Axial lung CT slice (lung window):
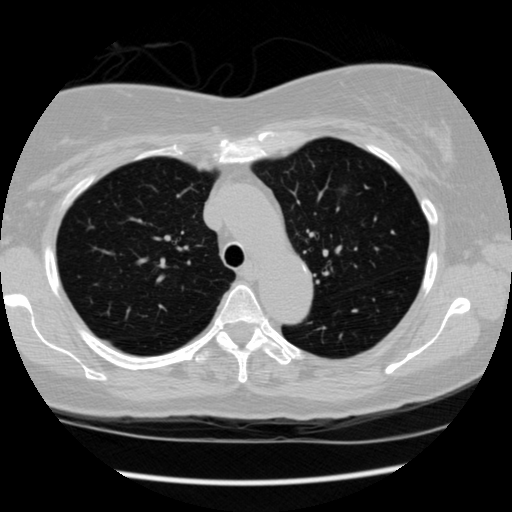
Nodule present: yes
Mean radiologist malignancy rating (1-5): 2.5